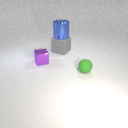
small purple metal cube to the left of small green rubber sphere